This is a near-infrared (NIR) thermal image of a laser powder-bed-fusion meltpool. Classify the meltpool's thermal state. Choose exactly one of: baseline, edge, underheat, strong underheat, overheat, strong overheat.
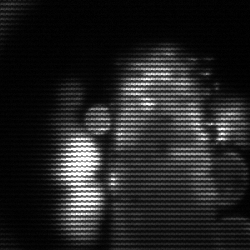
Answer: strong underheat